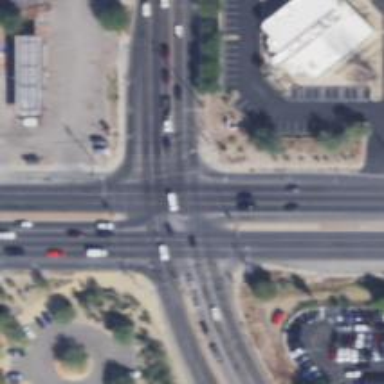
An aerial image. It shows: Marked road crossing.